Question: I am newbie to Graphics Programming. I want to draw multiple shapes like Line, Rectangle and Oval by Dragging the mouse. I tried to accomplish this task but failed.
My Output Looks like this.

Here is My Code :
'''
public class JavaDraw extends JPanel implements ActionListener,
MouseMotionListener, MouseListener {
private JButton btnLine, btnRect, btnEclipse, btnPointer;
private DrawShape drawShape;
private Vector<Line2D.Double> vecLine;
private Vector<Rectangle2D.Double> vecRectangle;
private Vector<Ellipse2D.Double> vecEllipse;
private int left, right, top, bottom;
private Point startPoint, endPoint;
public JavaDraw(int width, int height) {
this();
setSize(width, height);
setBackground(Color.orange);
}
public JavaDraw() {
setLayout(new FlowLayout(FlowLayout.CENTER));
createControl();
addControl();
addListners();
}
private void createControl() {
btnEclipse = new JButton("Eclipse");
btnLine = new JButton("Line");
btnRect = new JButton("Rectangle");
btnPointer = new JButton("Pointer");
vecEllipse = new Vector<>();
vecLine = new Vector<>();
vecRectangle = new Vector<>();
startPoint = new Point();
endPoint = new Point();
}
private void addControl() {
add(btnLine);
add(btnRect);
add(btnEclipse);
add(btnPointer);
}
private void addListners() {
addActionListenerToControl();
addMouseListenerToControl();
addMouseMotionListenerToControl();
}
private void addActionListenerToControl() {
btnEclipse.addActionListener(this);
btnLine.addActionListener(this);
btnPointer.addActionListener(this);
btnRect.addActionListener(this);
}
private void addMouseListenerToControl() {
addMouseListener(this);
}
private void addMouseMotionListenerToControl() {
addMouseMotionListener(this);
}
private void resizeShape(int x, int y) {
endPoint.x = x;
endPoint.y = y;
updateBounds(startPoint, endPoint);
}
private void drawShape(Graphics g, boolean xor, DrawShape dm) {
if (drawShape == DrawShape.DRAW_RECT)
g.drawRect(left, top, Math.abs(left - right),
Math.abs(top - bottom));
else if (drawShape == DrawShape.DRAW_ELLIPSE)
g.drawOval(left, top, Math.abs(left - right),
Math.abs(top - bottom));
else if (drawShape == DrawShape.DRAW_LINE)
g.drawLine(startPoint.x, startPoint.y, endPoint.x, endPoint.y);
}
void updateBounds(Point pt1, Point pt2) {
left = (pt1.x < pt2.x) ? pt1.x : pt2.x;
right = (pt1.x > pt2.x) ? pt1.x : pt2.x;
top = (pt1.y < pt2.y) ? pt1.y : pt2.y;
bottom = (pt1.y > pt2.y) ? pt1.y : pt2.y;
}
@Override
public void actionPerformed(ActionEvent e) {
Graphics g = getGraphics();
g.setColor(Color.black);
g.setXORMode(getBackground());
if (e.getSource() == btnEclipse) {
drawShape = DrawShape.DRAW_ELLIPSE;
} else if (e.getSource() == btnLine) {
drawShape = DrawShape.DRAW_LINE;
} else if (e.getSource() == btnRect) {
drawShape = DrawShape.DRAW_RECT;
}
g.setPaintMode();
}
@Override
public void mouseDragged(MouseEvent e) {
Graphics g = getGraphics();
g.setColor(Color.black);
g.setXORMode(getBackground());
resizeShape(e.getX(), e.getY());
drawShape(g, true, drawShape);
}
@Override
public void mouseMoved(MouseEvent e) {
}
@Override
public void mouseClicked(MouseEvent e) {
}
@Override
public void mouseEntered(MouseEvent e) {
}
@Override
public void mouseExited(MouseEvent e) {
}
@Override
public void mousePressed(MouseEvent e) {
startPoint = e.getPoint();
}
@Override
public void mouseReleased(MouseEvent e) {
}
}
enum DrawShape {
DRAW_LINE, DRAW_RECT, DRAW_ELLIPSE
}
'''
But if i Call 'repaint()' method then previously drawn shapes get disappears.
Pls help me with it.
Thanks in Advance.
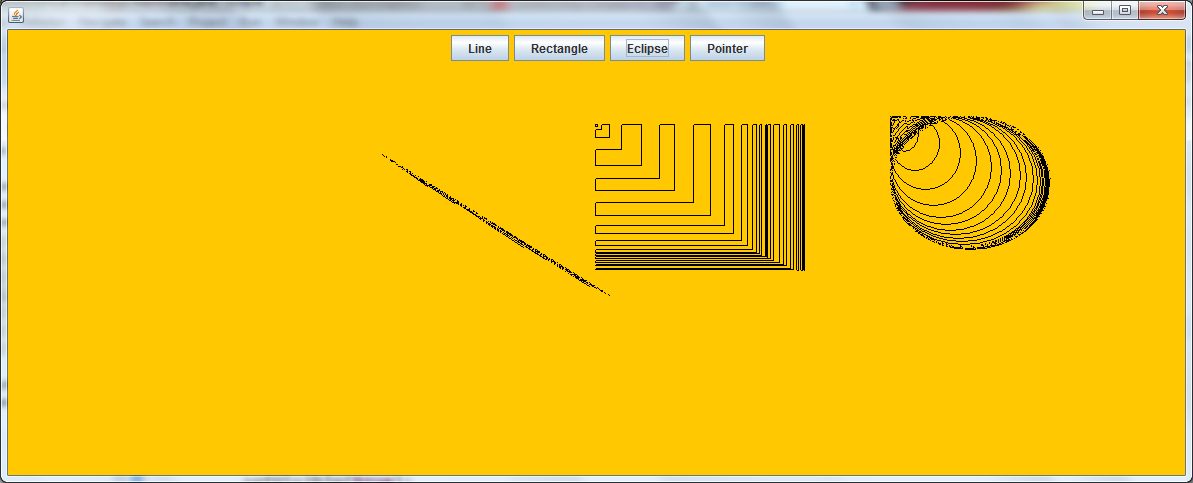
Answer: Don't use 'getGrapchic()'. You need to learn the basics of custom painting. See <URL>. Basically what you want to do is override 'paintComponent' and do your painting there.
'''
@Override
protected void paintComponent(Graphics g) {
super.paintComponent(g);
Graphics2D g2 = (Graphics2D)g;
// draw here.
}
'''
When ever you 'repaint()' the panel, the 'paintComponent' will be implicitly called. So you could do something like
'''
@Override
protected void paintComponent(Graphics g) {
super.paintComponent(g);
Graphics2D g2 = (Graphics2D)g;
for (Rectangle2D rect: rectangles) {
g2.fill(rect);
}
}
'''
You could then, for instance, add a new 'Rectangle2D' object to the 'List<Rectangle2D> rectagles', and there would be another rectangle drawn on the canvas.
Also you may want to look at <URL>, which shows how you can create the shape by dragging the mouse

The code in the example only uses one rectangle, but you could easily modify it to draw a 'List' of rectangles. And every time the mouse is pressed, it will add a new rectangle to the list, while still allowing you to drag the mouse to size the current rectangle obtained from the mouse press. Examine the link. Hope it helps.